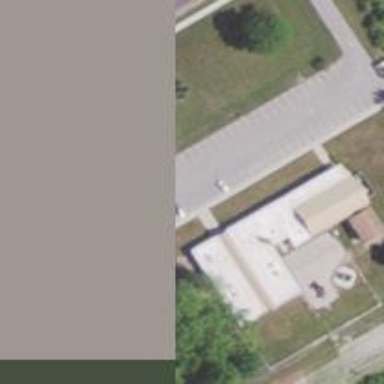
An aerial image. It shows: School.